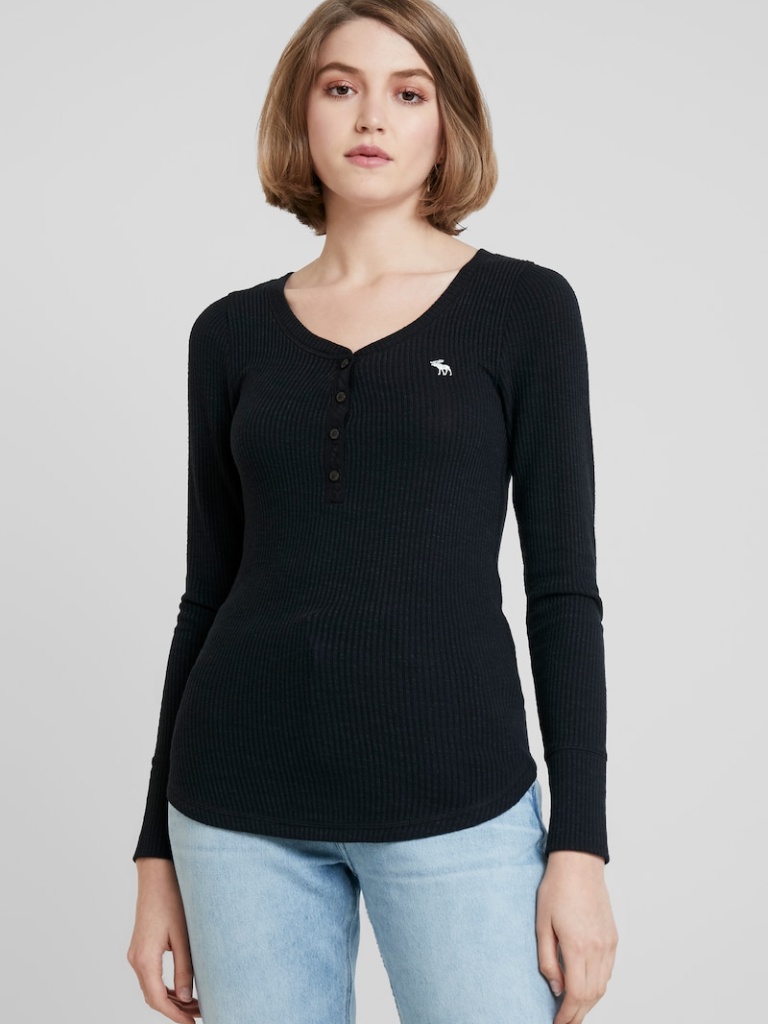
ribbed tight a long-sleeved with the sleeves down hip length Untucked henley shirt